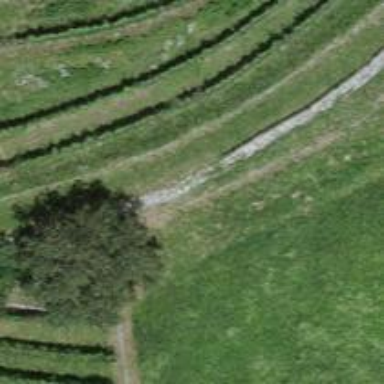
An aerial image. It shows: Path.